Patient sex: M
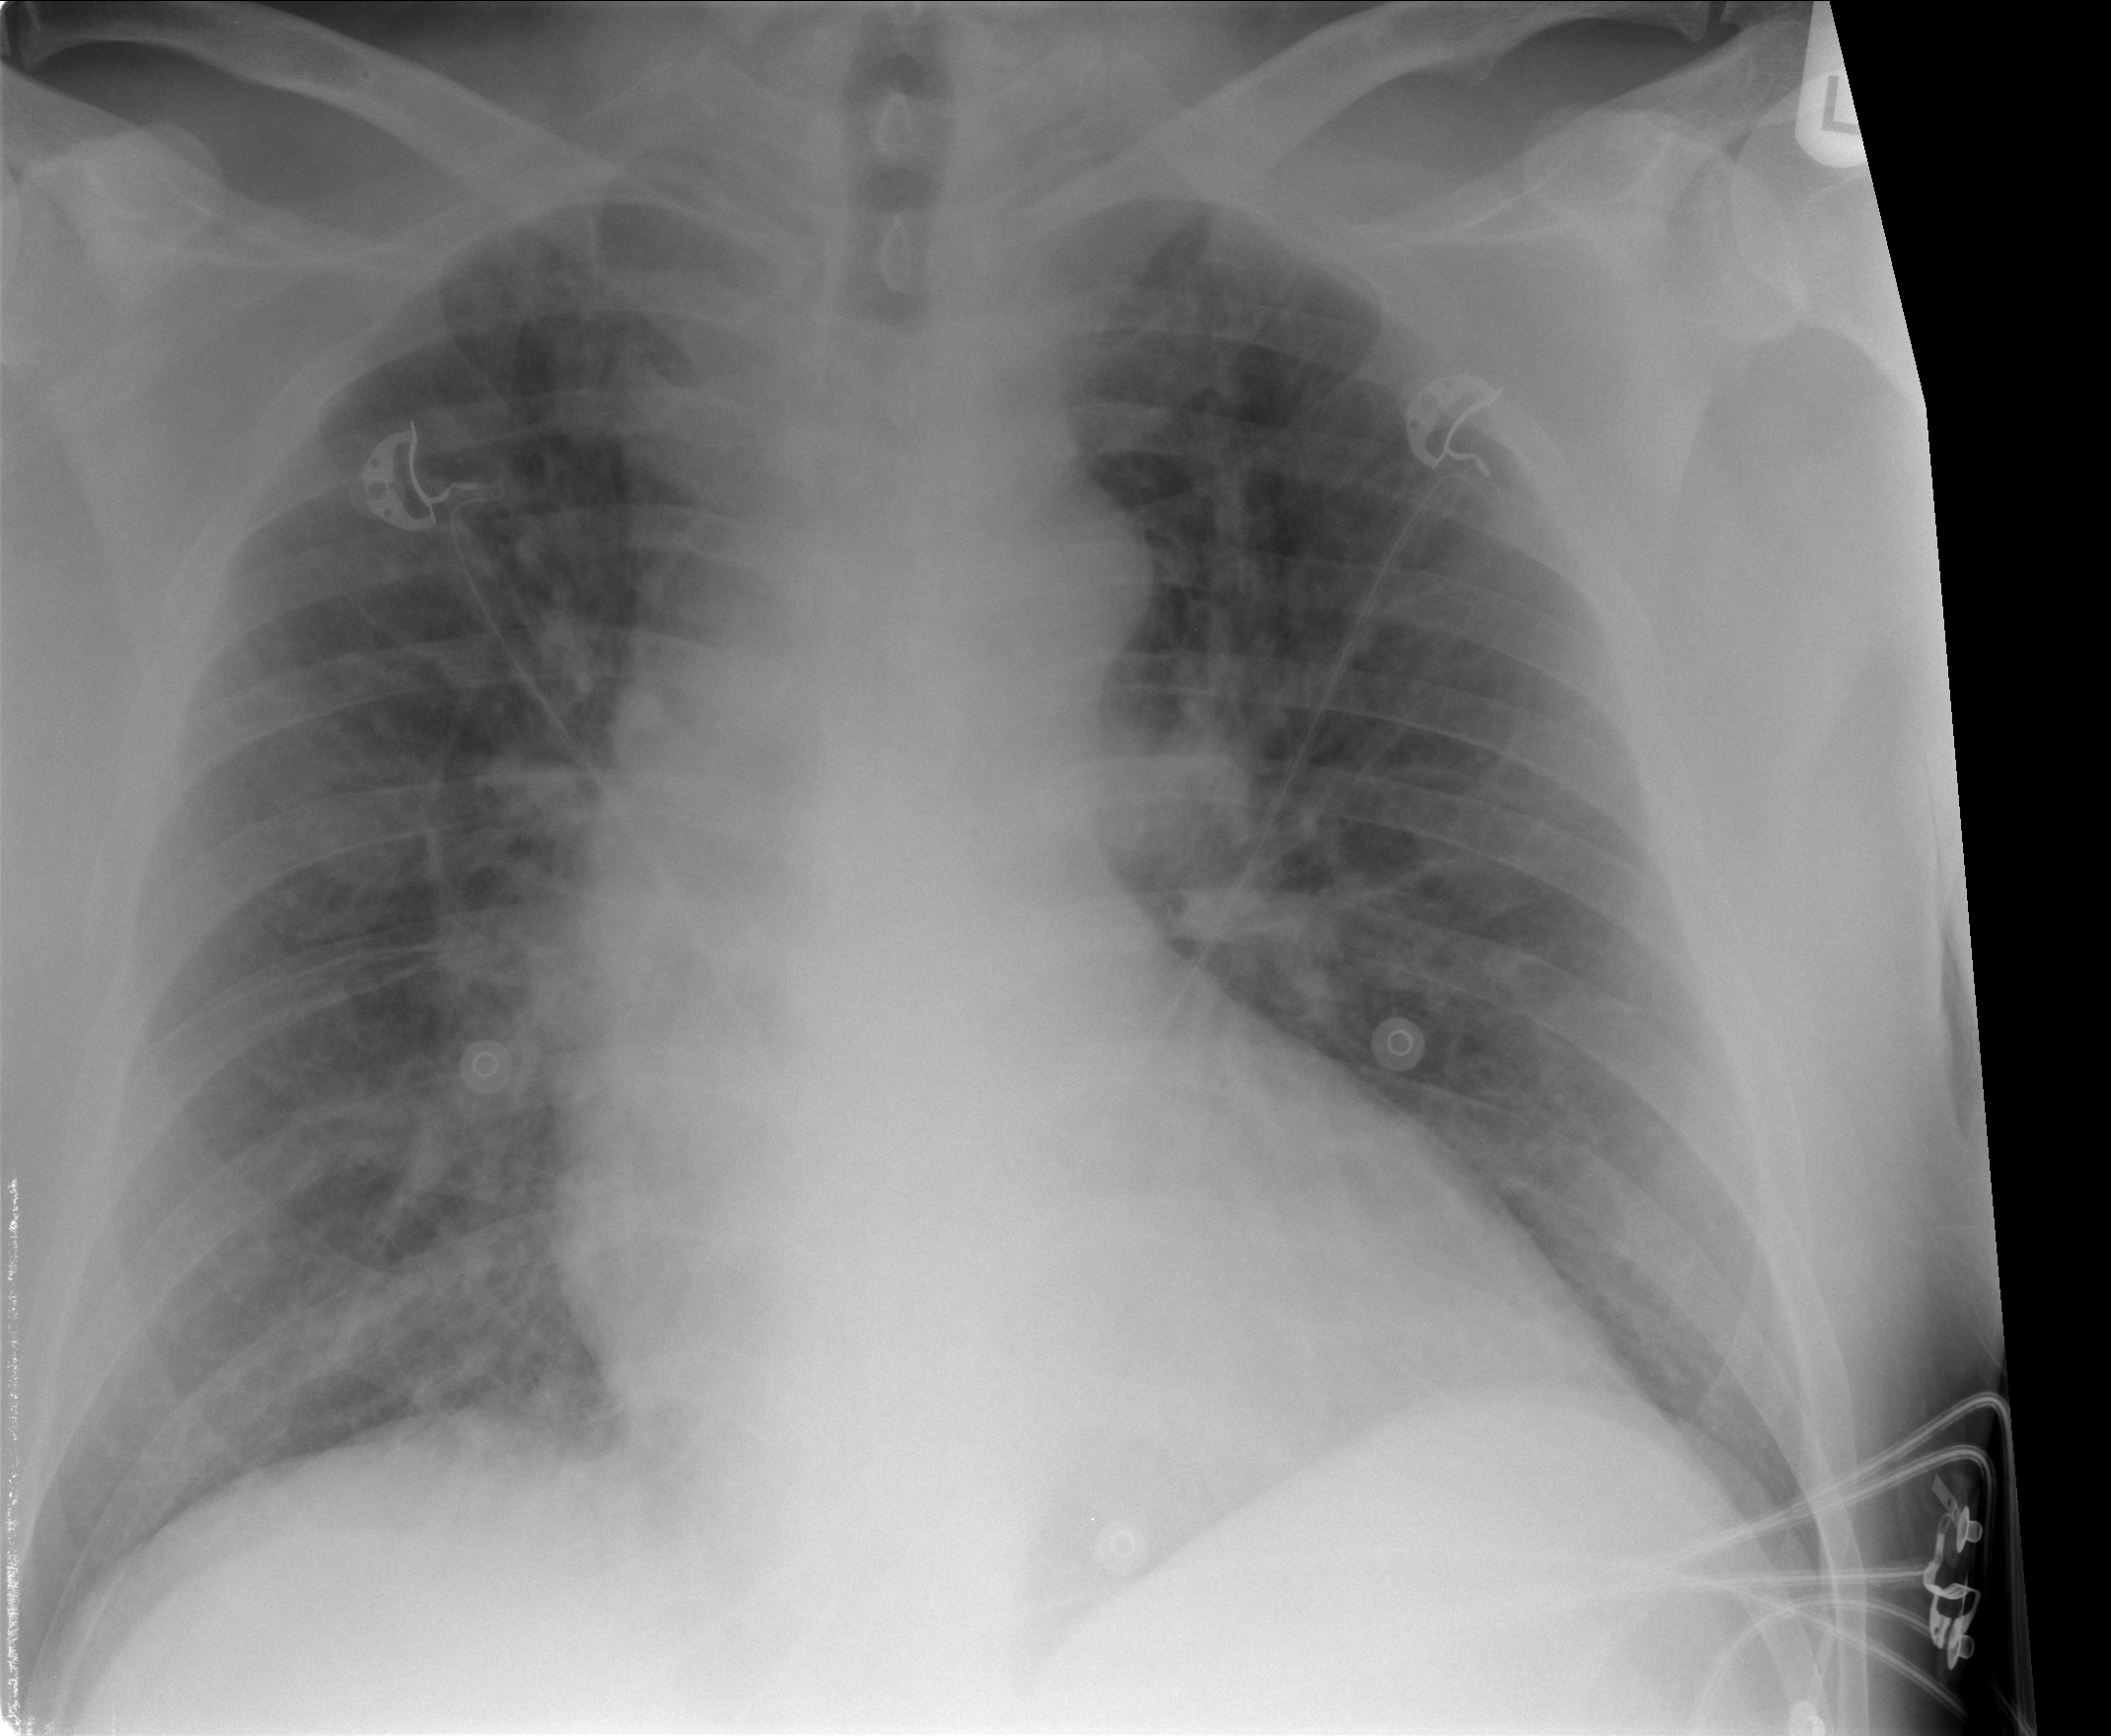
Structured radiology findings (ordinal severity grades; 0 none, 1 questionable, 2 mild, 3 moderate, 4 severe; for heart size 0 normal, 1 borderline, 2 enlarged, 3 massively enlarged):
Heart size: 2
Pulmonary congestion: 2
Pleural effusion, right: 0
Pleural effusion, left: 0
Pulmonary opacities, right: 0
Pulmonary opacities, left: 0
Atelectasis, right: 0
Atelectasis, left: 0